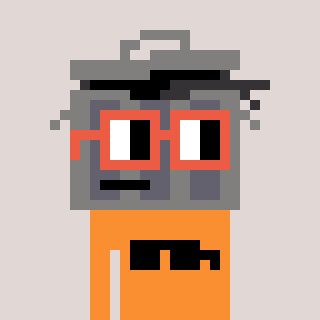
a pixel art character with square orange glasses, a trashcan-shaped head and a orange-colored body on a warm background